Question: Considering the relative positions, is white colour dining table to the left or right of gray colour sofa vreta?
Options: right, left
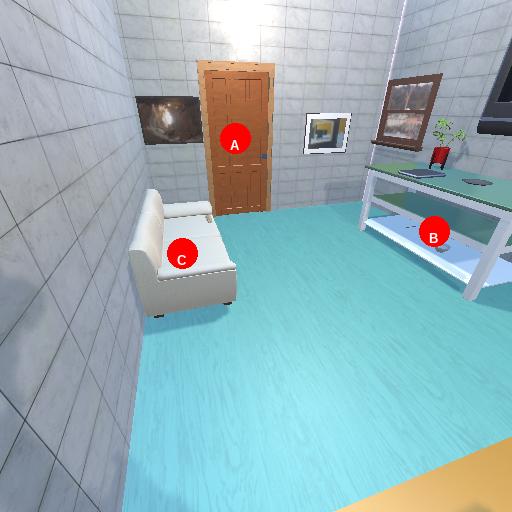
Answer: right